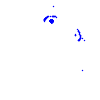
Particle: pion